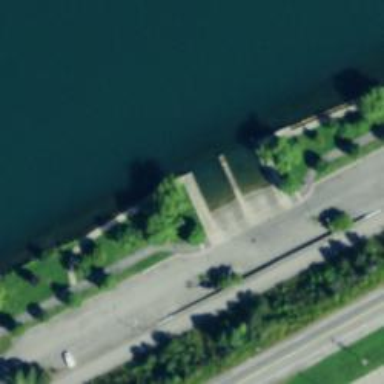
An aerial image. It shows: Slipway for leisure land vehicles on service road.